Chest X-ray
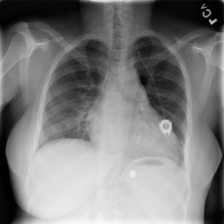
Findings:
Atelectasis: negative
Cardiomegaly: positive
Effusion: negative
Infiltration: negative
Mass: negative
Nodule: negative
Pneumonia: negative
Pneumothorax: negative
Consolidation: negative
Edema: negative
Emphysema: negative
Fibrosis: negative
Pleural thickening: negative
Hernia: negative